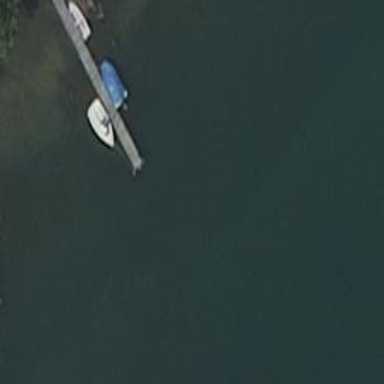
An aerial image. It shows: Man-made pier.